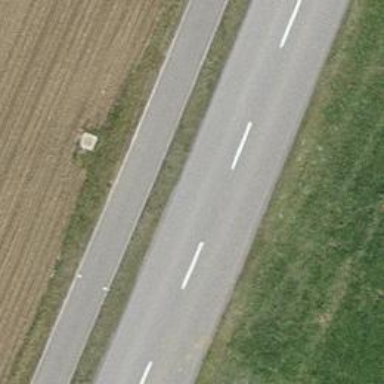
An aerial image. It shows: Tertiary road.